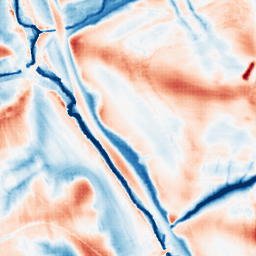
Category: edge_preserving
Decomposition family: guided
Decomposition parameters: radius: 16
eps: 0.001
Upsampling method: sinc_blackman
Upsampling parameters: scale: 4
kernel_size: 8
Upsampling scale: 4